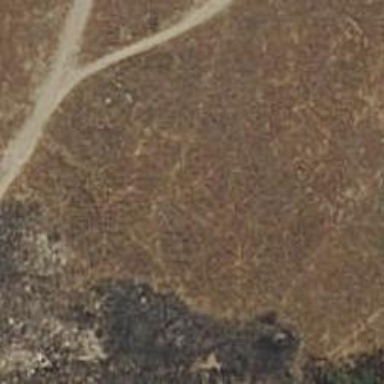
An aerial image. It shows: Dirt path.